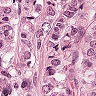
Metastatic tissue present: yes